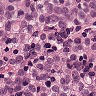
Metastatic tissue present: yes